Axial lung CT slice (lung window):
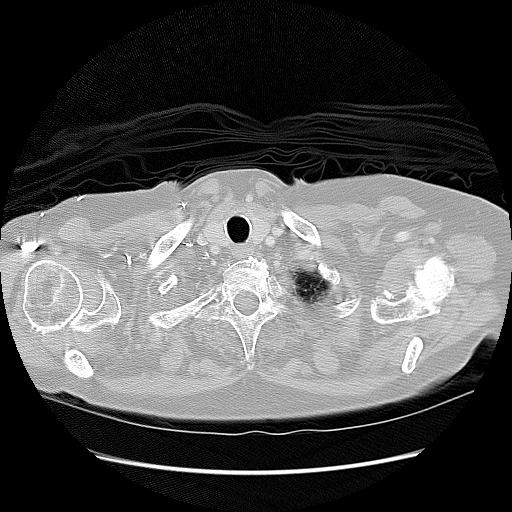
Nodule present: no